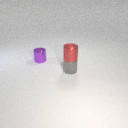
small gray metal cylinder below small red metal cylinder